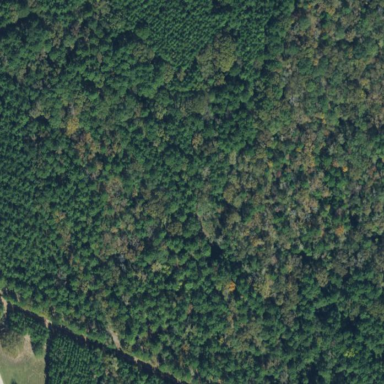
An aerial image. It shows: Mixed woodland area with variety of leaf types and cycles.